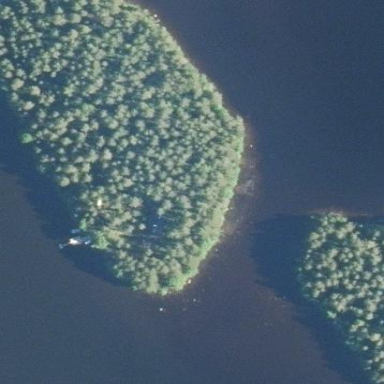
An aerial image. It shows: Islet.